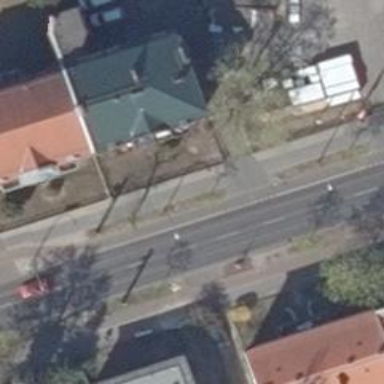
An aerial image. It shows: Secondary road with asphalt surface. There are separate sidewalks on both sides and cycle track on the left side.